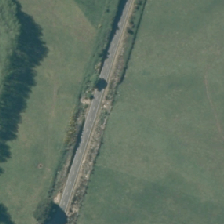
Land cover: manuka_kanuka